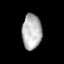
Tissue: lung
Cell type: Fibroblasts
Senescence score: 0.5734
Nuclear area (px): 674
Mean DAPI intensity: 181.169